Aerial crown-view tile of a tropical tree (Barro Colorado Island, Panama), acquired 20241112:
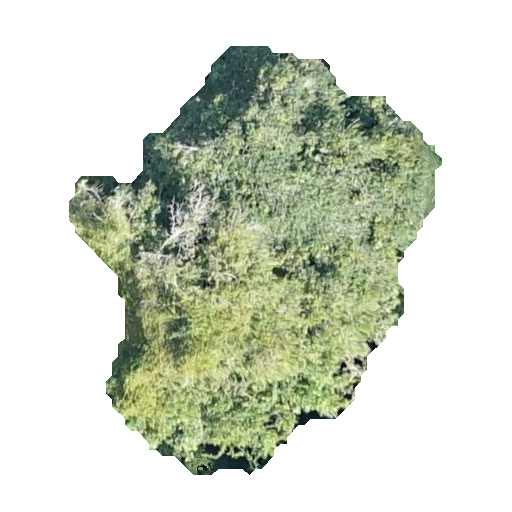
Species: Prioria copaifera
GBIF accepted scientific name: Prioria copaifera
Crown area: 158.569 m²